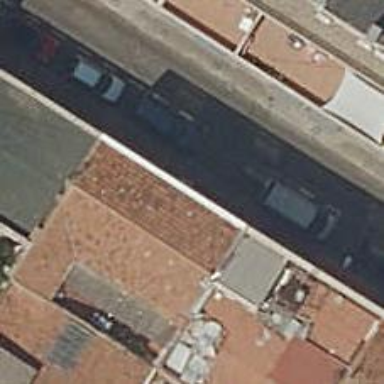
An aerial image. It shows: Car repair shop.